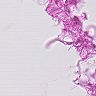
Metastatic tissue present: no